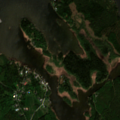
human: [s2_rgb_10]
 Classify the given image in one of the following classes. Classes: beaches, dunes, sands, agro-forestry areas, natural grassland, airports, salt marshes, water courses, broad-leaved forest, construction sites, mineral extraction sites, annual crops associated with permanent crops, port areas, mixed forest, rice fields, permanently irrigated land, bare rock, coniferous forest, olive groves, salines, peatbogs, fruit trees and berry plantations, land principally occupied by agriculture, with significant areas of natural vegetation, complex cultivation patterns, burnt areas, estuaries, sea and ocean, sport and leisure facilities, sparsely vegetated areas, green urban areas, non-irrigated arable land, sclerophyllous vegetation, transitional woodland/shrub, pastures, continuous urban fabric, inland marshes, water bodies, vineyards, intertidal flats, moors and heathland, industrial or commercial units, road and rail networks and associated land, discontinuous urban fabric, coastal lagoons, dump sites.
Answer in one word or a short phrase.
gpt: coniferous forest, mixed forest, sea and ocean